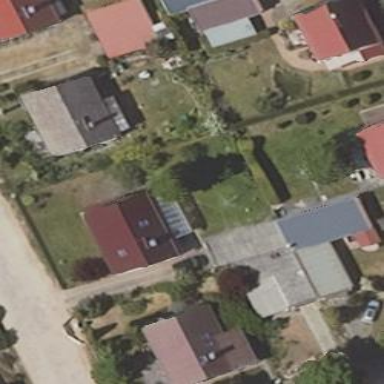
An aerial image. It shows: Group of garages.